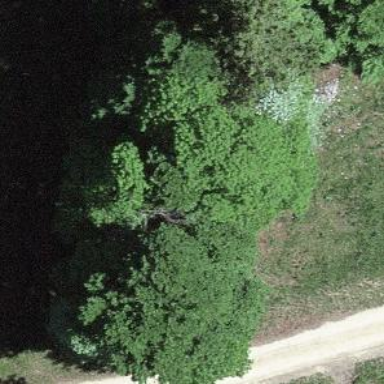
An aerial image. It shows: Beautiful woodland area.